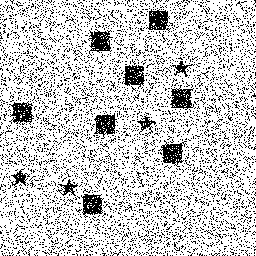
Squares: 8
Triangles: 0
Stars: 4
Total shapes: 12